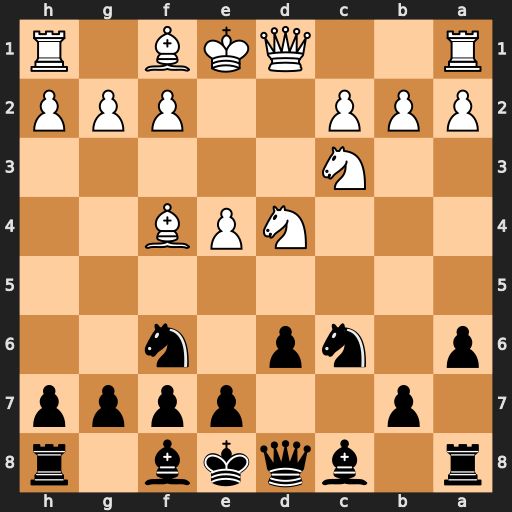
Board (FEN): r1bqkb1r/1p2pppp/p1np1n2/8/3NPB2/2N5/PPP2PPP/R2QKB1R
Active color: b
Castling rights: KQkq
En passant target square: -
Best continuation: Nxd4 Qxd4 e5 Bxe5 dxe5